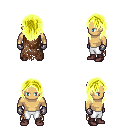
a pixel art fantasy rpg character, male body template, human, tanned skin, brown tattered cape, white pants, gold long hairstyle, metal gloves, maroon shoes, four views (front, back, left, right), 2x2 character sprite sheet, small pixel art, hard edges, no anti-aliasing